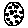
Label: moon